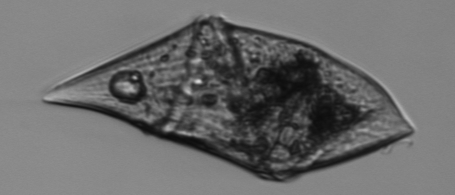
Label: Gyrodinium